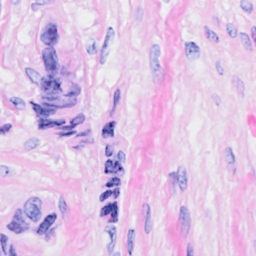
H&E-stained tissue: Breast